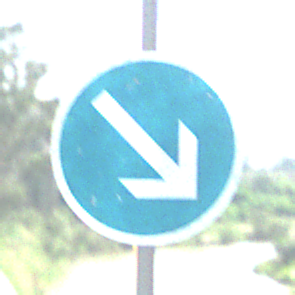
Verkehrszeichen: VorgeschriebeneVorbeifahrtRechts
Umgebung: Outdoor, Special
Tageszeit: MorningAfternoon
Wetter: Clear
Licht: Natural
Jahreszeit: NotSpecified
Kontrast: HighContrast